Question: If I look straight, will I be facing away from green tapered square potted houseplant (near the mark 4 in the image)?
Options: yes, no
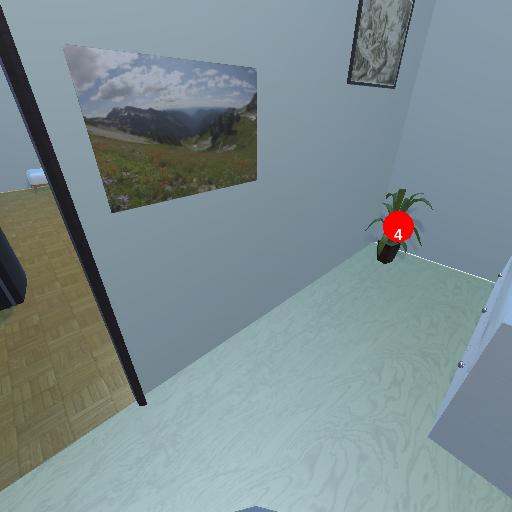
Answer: yes